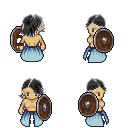
a pixel art fantasy rpg character, female body template, human, tanned skin, overskirt, teal pants, gray swoop hairstyle, shield, four views (front, back, left, right), 2x2 character sprite sheet, small pixel art, hard edges, no anti-aliasing